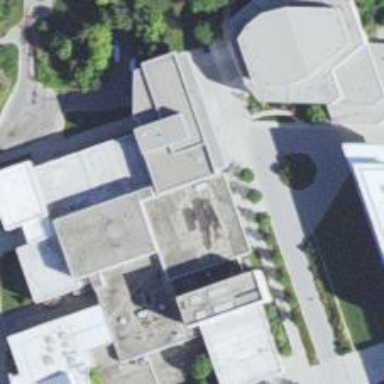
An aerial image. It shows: Arts centre.